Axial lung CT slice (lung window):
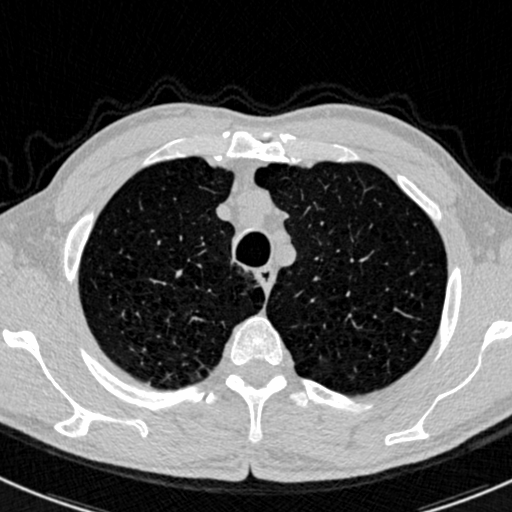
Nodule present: no